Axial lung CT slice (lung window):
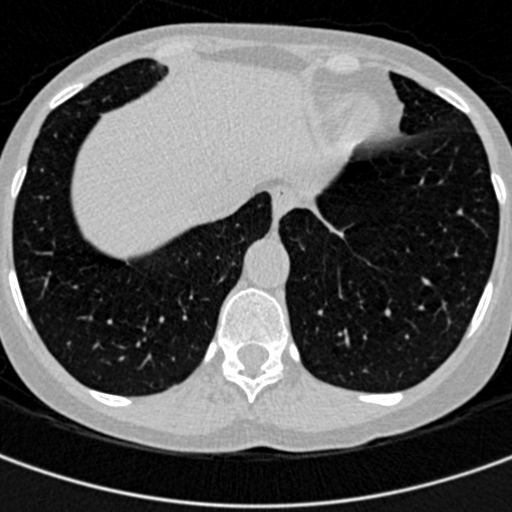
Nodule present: no